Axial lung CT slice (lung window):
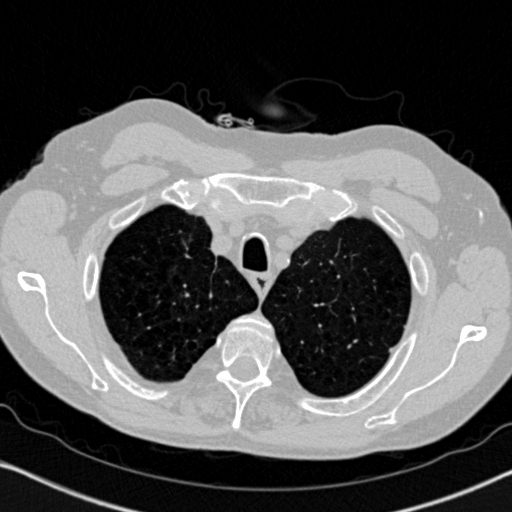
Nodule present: no